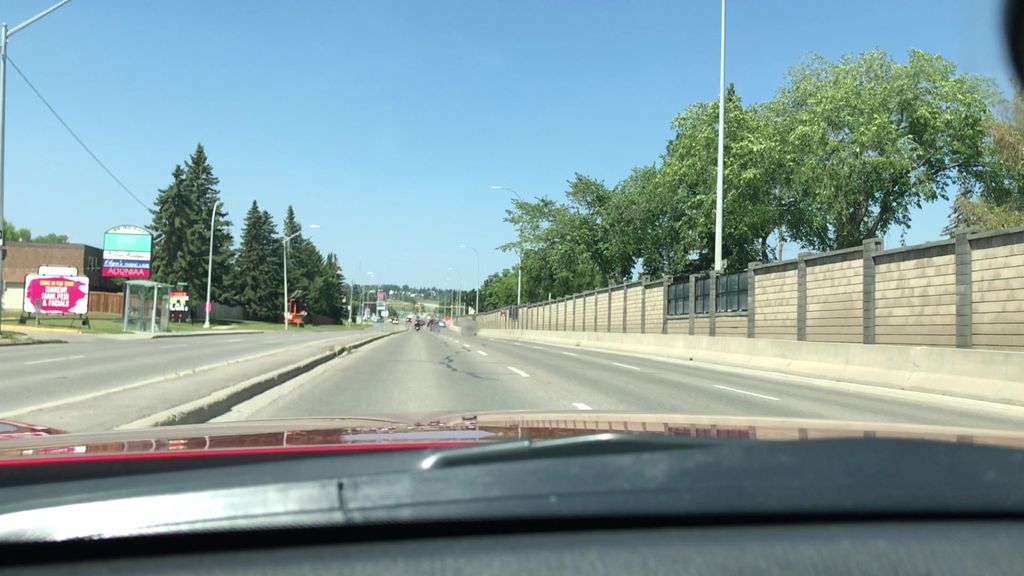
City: calgary